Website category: movie
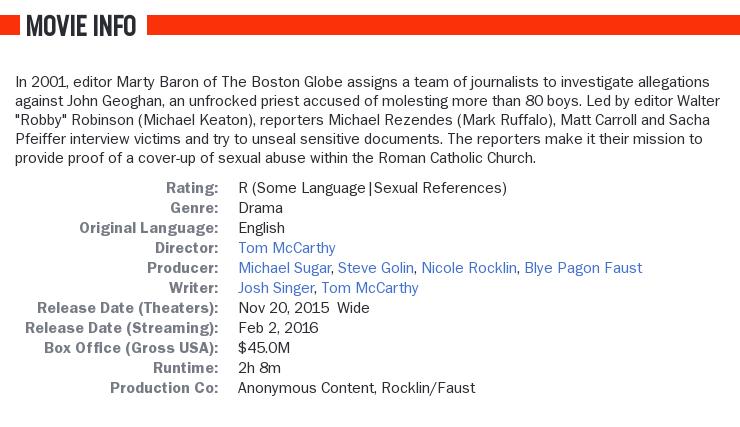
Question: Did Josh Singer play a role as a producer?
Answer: no

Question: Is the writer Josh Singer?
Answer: yes

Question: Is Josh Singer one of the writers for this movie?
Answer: yes

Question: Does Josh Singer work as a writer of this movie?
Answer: yes

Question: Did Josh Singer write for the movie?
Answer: yes

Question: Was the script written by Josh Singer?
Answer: yes

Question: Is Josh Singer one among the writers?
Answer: yes

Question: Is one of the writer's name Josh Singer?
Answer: yes

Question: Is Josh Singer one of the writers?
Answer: yes

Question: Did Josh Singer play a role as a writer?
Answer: yes

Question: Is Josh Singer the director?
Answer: no

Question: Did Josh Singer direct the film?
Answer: no

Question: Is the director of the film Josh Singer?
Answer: no

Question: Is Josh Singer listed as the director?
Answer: no

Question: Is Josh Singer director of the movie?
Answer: no

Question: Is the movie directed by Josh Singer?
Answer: no

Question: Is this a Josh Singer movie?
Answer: no

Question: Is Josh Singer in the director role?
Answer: no

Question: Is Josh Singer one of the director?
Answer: no

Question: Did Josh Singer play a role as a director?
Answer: no